Question: I've been fiddling with this for a couple hours now and I haven't gotten anywhere (other than figuring out what won't work) so I thought I'd ask.
Basically, I have a div with a 45 degree gradient. What I want to do is have the effect of a triangle "cutout" that cuts into the div below it. I've tried a few different things but the main problem seems to be that because the div spans the window, when the window is resized the size of the gradient is also changed. I went so far as to just hard code the color values into the triangle's gradient to make them match but obviously that broke when the window was resized. I had the same problem with the CSS border method of making triangles.
Attached is a screenshot of the div that I'd like to have the triangle below. It needs to be cross-browser.

Is this something that can be done? Or do I need to abandon the idea and either change my gradient to a 90deg or forget about it all together?
Thanks!
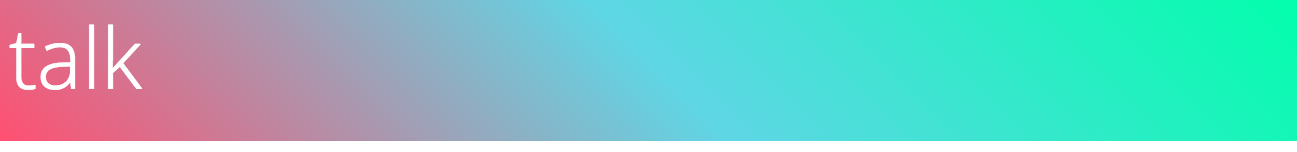
Answer: After much sweat I present to you this fully CSS example! Fully scalable!
<URL>
HTML
'''
<div id="header" class="page-talk">
<h1 class="page-title">talk</h1>
</div>
'''
CSS
'''
html, body {
margin:0;
padding:0;
}
div#header {
height: 150px;
width: 100%;
background-image: -webkit-linear-gradient(45deg, #ff5071 0%, #5fd6e5 50%, #00ffab 100%);
background-image: -moz-linear-gradient(45deg, #ff5071 0%, #5fd6e5 50%, #00ffab 100%);
background-image: -o-linear-gradient(45deg, #ff5071 0%, #5fd6e5 50%, #00ffab 100%);
background-image: linear-gradient(45deg, #ff5071 0%, #5fd6e5 50%, #00ffab 100%);
background-repeat: no-repeat;
background-size: cover;
position: relative;
z-index: 100;
}
h1.page-title {
font-size: 6em;
font-weight: 100;
font-family:sans-serif;
color: white;
margin:0;
margin-left:15px;
}
#header {
position: relative;
}
#header:before {
content:"";
display: block;
position: absolute;
bottom: 0;
width: 50%;
left: 0;
border-bottom: 20px solid rgba(255, 255, 255, 1);
border-right: 20px solid transparent;
-webkit-box-sizing: border-box;
-moz-box-sizing: border-box;
box-sizing: border-box;
}
#header:after {
content:"";
display: block;
position: absolute;
bottom: 0;
width: 50%;
right: 0;
border-bottom: 20px solid rgba(255, 255, 255, 1);
border-left: 20px solid transparent;
-webkit-box-sizing: border-box;
-moz-box-sizing: border-box;
box-sizing: border-box;
}
'''